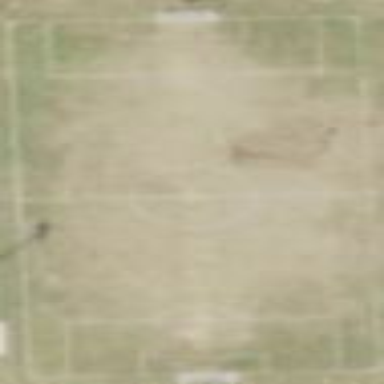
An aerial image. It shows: Football/soccer pitch used for leisure and sports activities.